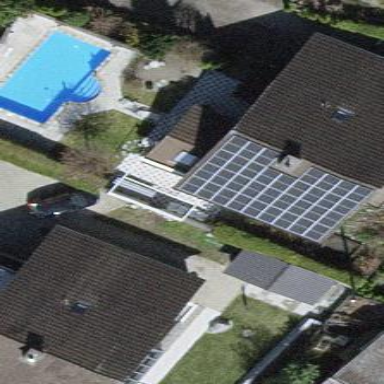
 consisting of solar photovoltaic panels."